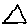
Label: triangle